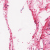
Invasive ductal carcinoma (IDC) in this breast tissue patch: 0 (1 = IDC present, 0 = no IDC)